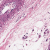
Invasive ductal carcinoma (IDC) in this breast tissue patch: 0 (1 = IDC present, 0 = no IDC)